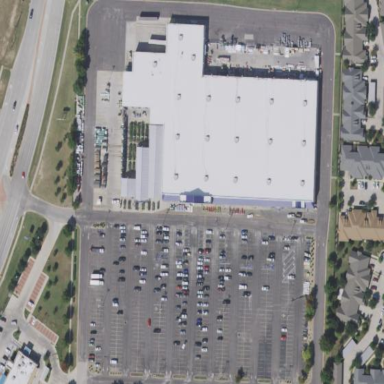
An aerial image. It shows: Retail area.